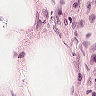
Metastatic tissue present: no